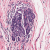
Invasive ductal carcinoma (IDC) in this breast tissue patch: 0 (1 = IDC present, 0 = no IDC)